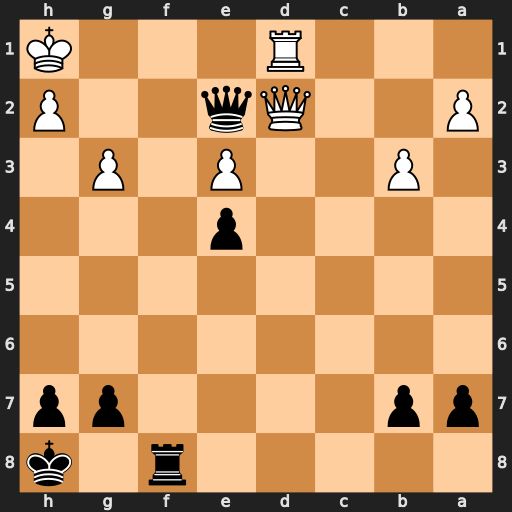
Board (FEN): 5r1k/pp4pp/8/8/4p3/1P2P1P1/P2Qq2P/3R3K
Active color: b
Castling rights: -
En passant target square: -
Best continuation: Rf1+ Rxf1 Qxf1#